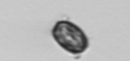
Label: Thalassiosira